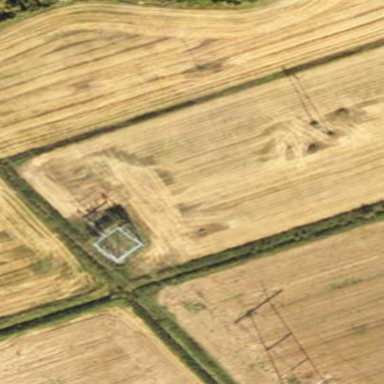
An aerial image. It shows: Fence surrounds transmission level power substation.